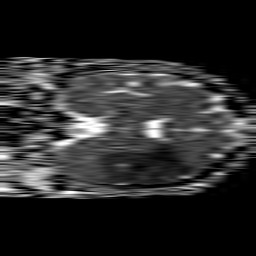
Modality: ADC
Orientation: coronal
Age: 50
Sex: female
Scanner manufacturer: philips
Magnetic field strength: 1.5 T
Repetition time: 4.6 s
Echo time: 0.09059 s